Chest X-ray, AP view. Patient: 43 years old, sex M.
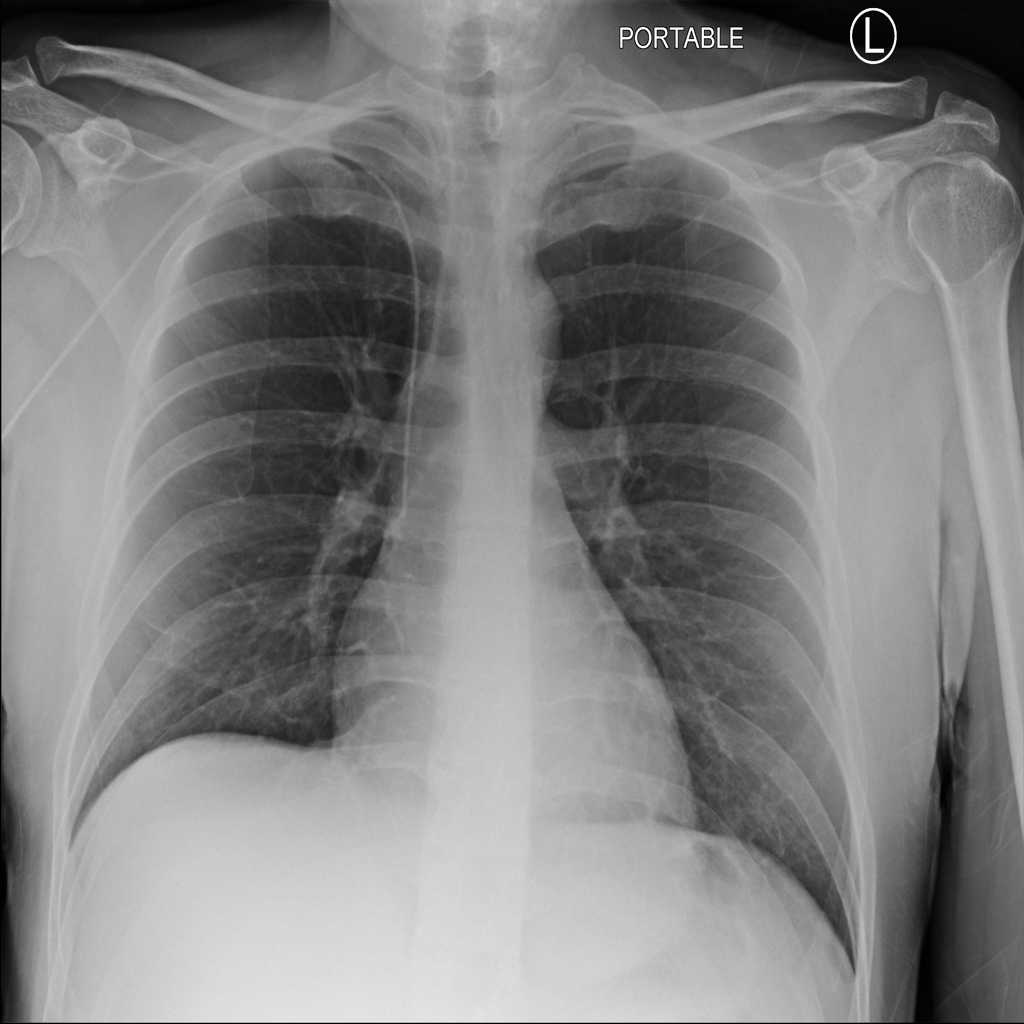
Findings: No Finding